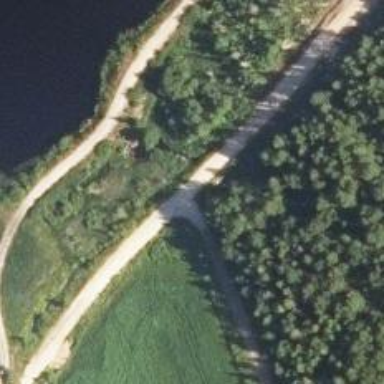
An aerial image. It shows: Unclassified road.